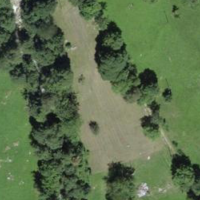
EUNIS habitat code: 24
Species observed at this site:
Echium vulgare
Geum rivale
Maniola jurtina
Silene dioica